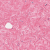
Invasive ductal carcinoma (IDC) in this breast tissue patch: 0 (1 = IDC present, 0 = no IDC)